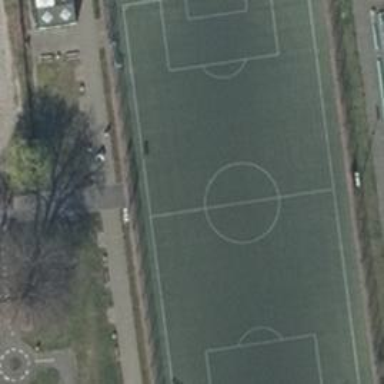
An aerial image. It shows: Soccer pitch designated for leisure and sports activities.